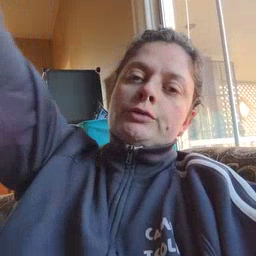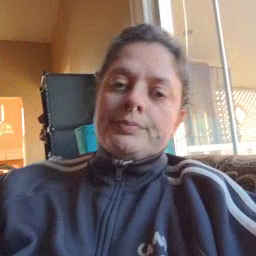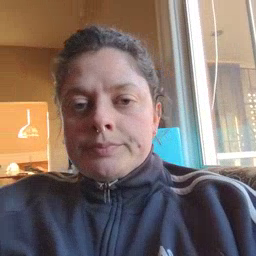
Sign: stairs